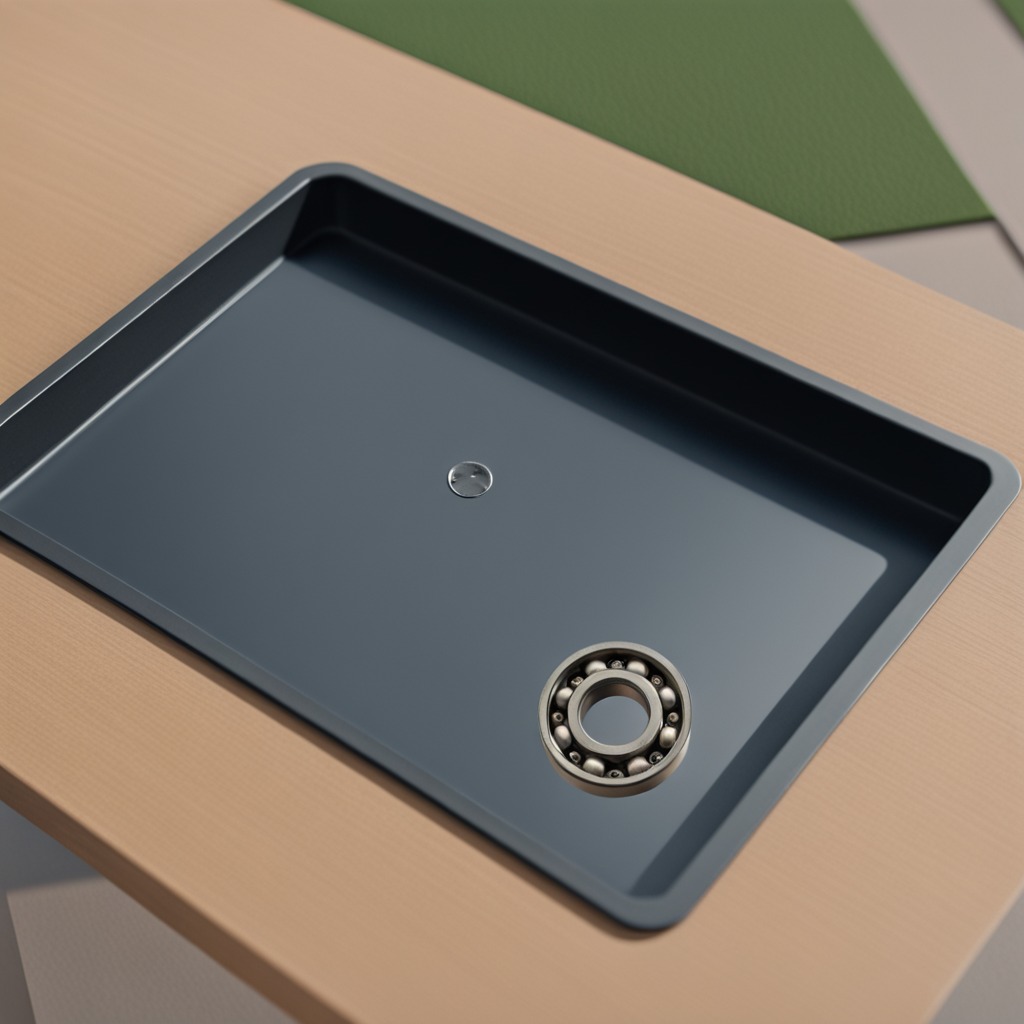
A metal ball bearing is lying on a textured surface in a temporary outdoor tool station.